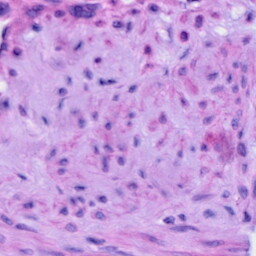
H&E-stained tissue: Cervix